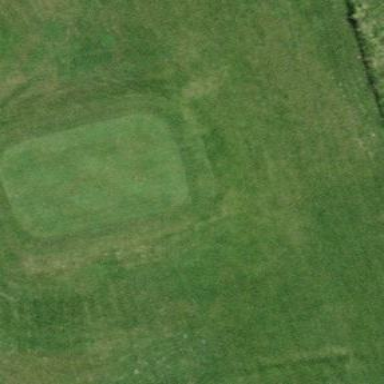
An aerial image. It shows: Grassy area designated as golf tee.